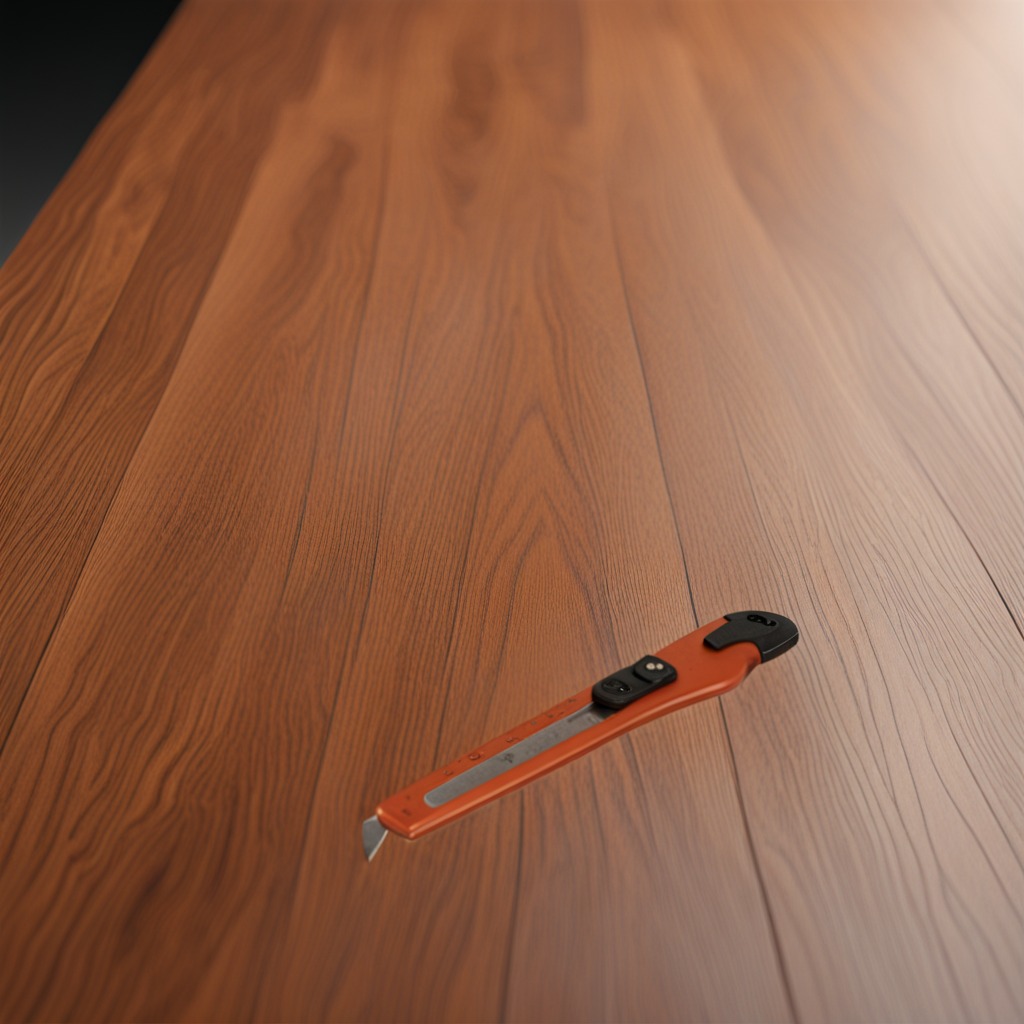
A utility knife lies on a wooden table in a carpentry studio with rich wood textures side lighting.